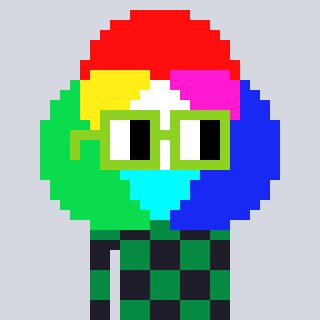
a pixel art character with square light green glasses, a color circle-shaped head and a grayscale-colored body on a cool background